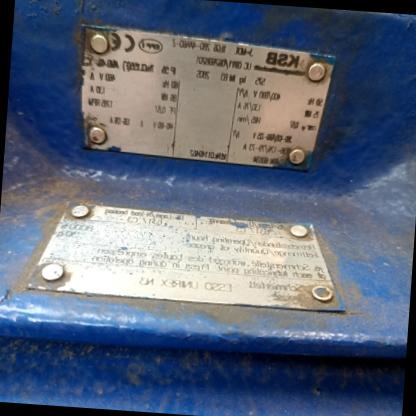
Klasa: tabliczka-znamionowa